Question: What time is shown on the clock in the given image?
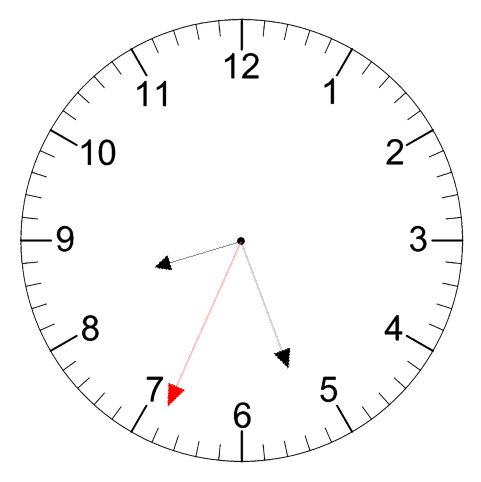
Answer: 08:26:34